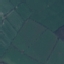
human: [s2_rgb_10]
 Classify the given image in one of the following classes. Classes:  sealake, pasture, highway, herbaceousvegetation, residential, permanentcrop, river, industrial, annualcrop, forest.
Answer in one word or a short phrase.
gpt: Pasture